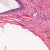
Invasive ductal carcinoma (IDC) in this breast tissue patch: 0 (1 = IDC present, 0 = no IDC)